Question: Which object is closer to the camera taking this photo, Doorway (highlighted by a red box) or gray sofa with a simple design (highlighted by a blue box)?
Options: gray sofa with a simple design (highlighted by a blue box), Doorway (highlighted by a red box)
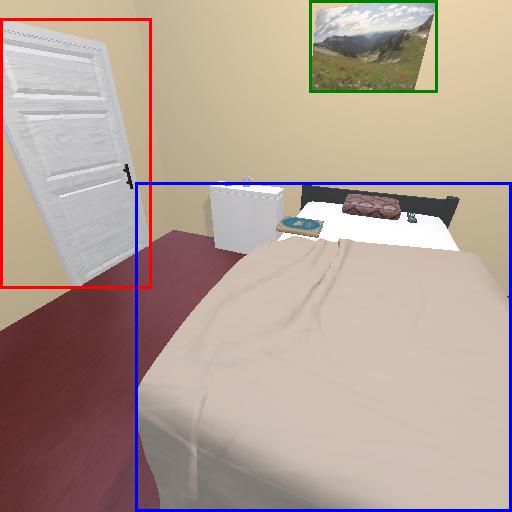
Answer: gray sofa with a simple design (highlighted by a blue box)